Brain MRI study timepoint: early_postop
T1CE (contrast-enhanced T1) slice:
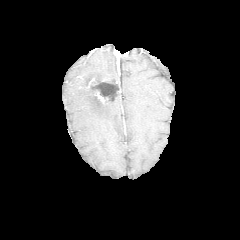
T2-FLAIR slice:
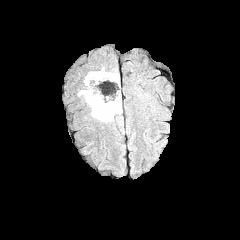